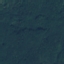
Label: Forest